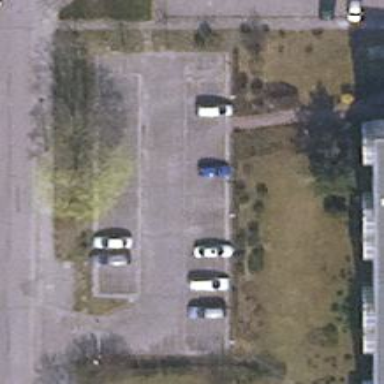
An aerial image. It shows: Parking area with surface.